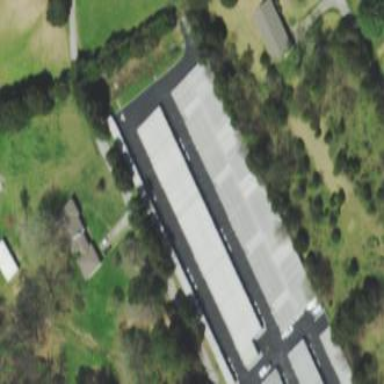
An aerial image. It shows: Warehouse building.